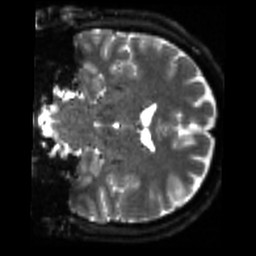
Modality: sbref
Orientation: coronal
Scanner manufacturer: siemens
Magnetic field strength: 3 T
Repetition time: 4 s
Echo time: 0.0594 s